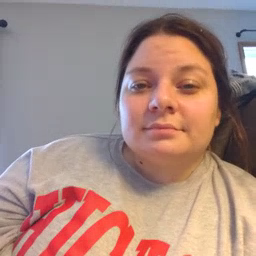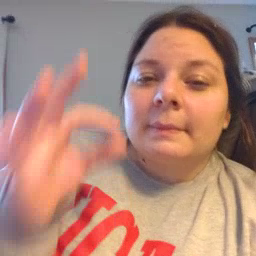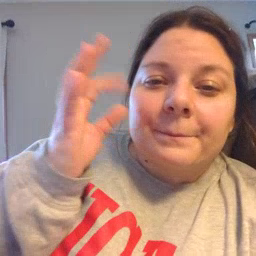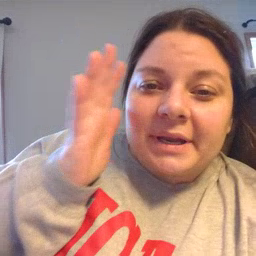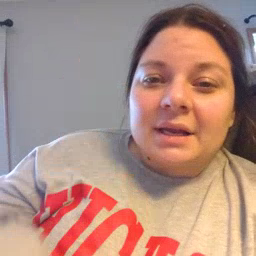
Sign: bee